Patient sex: F
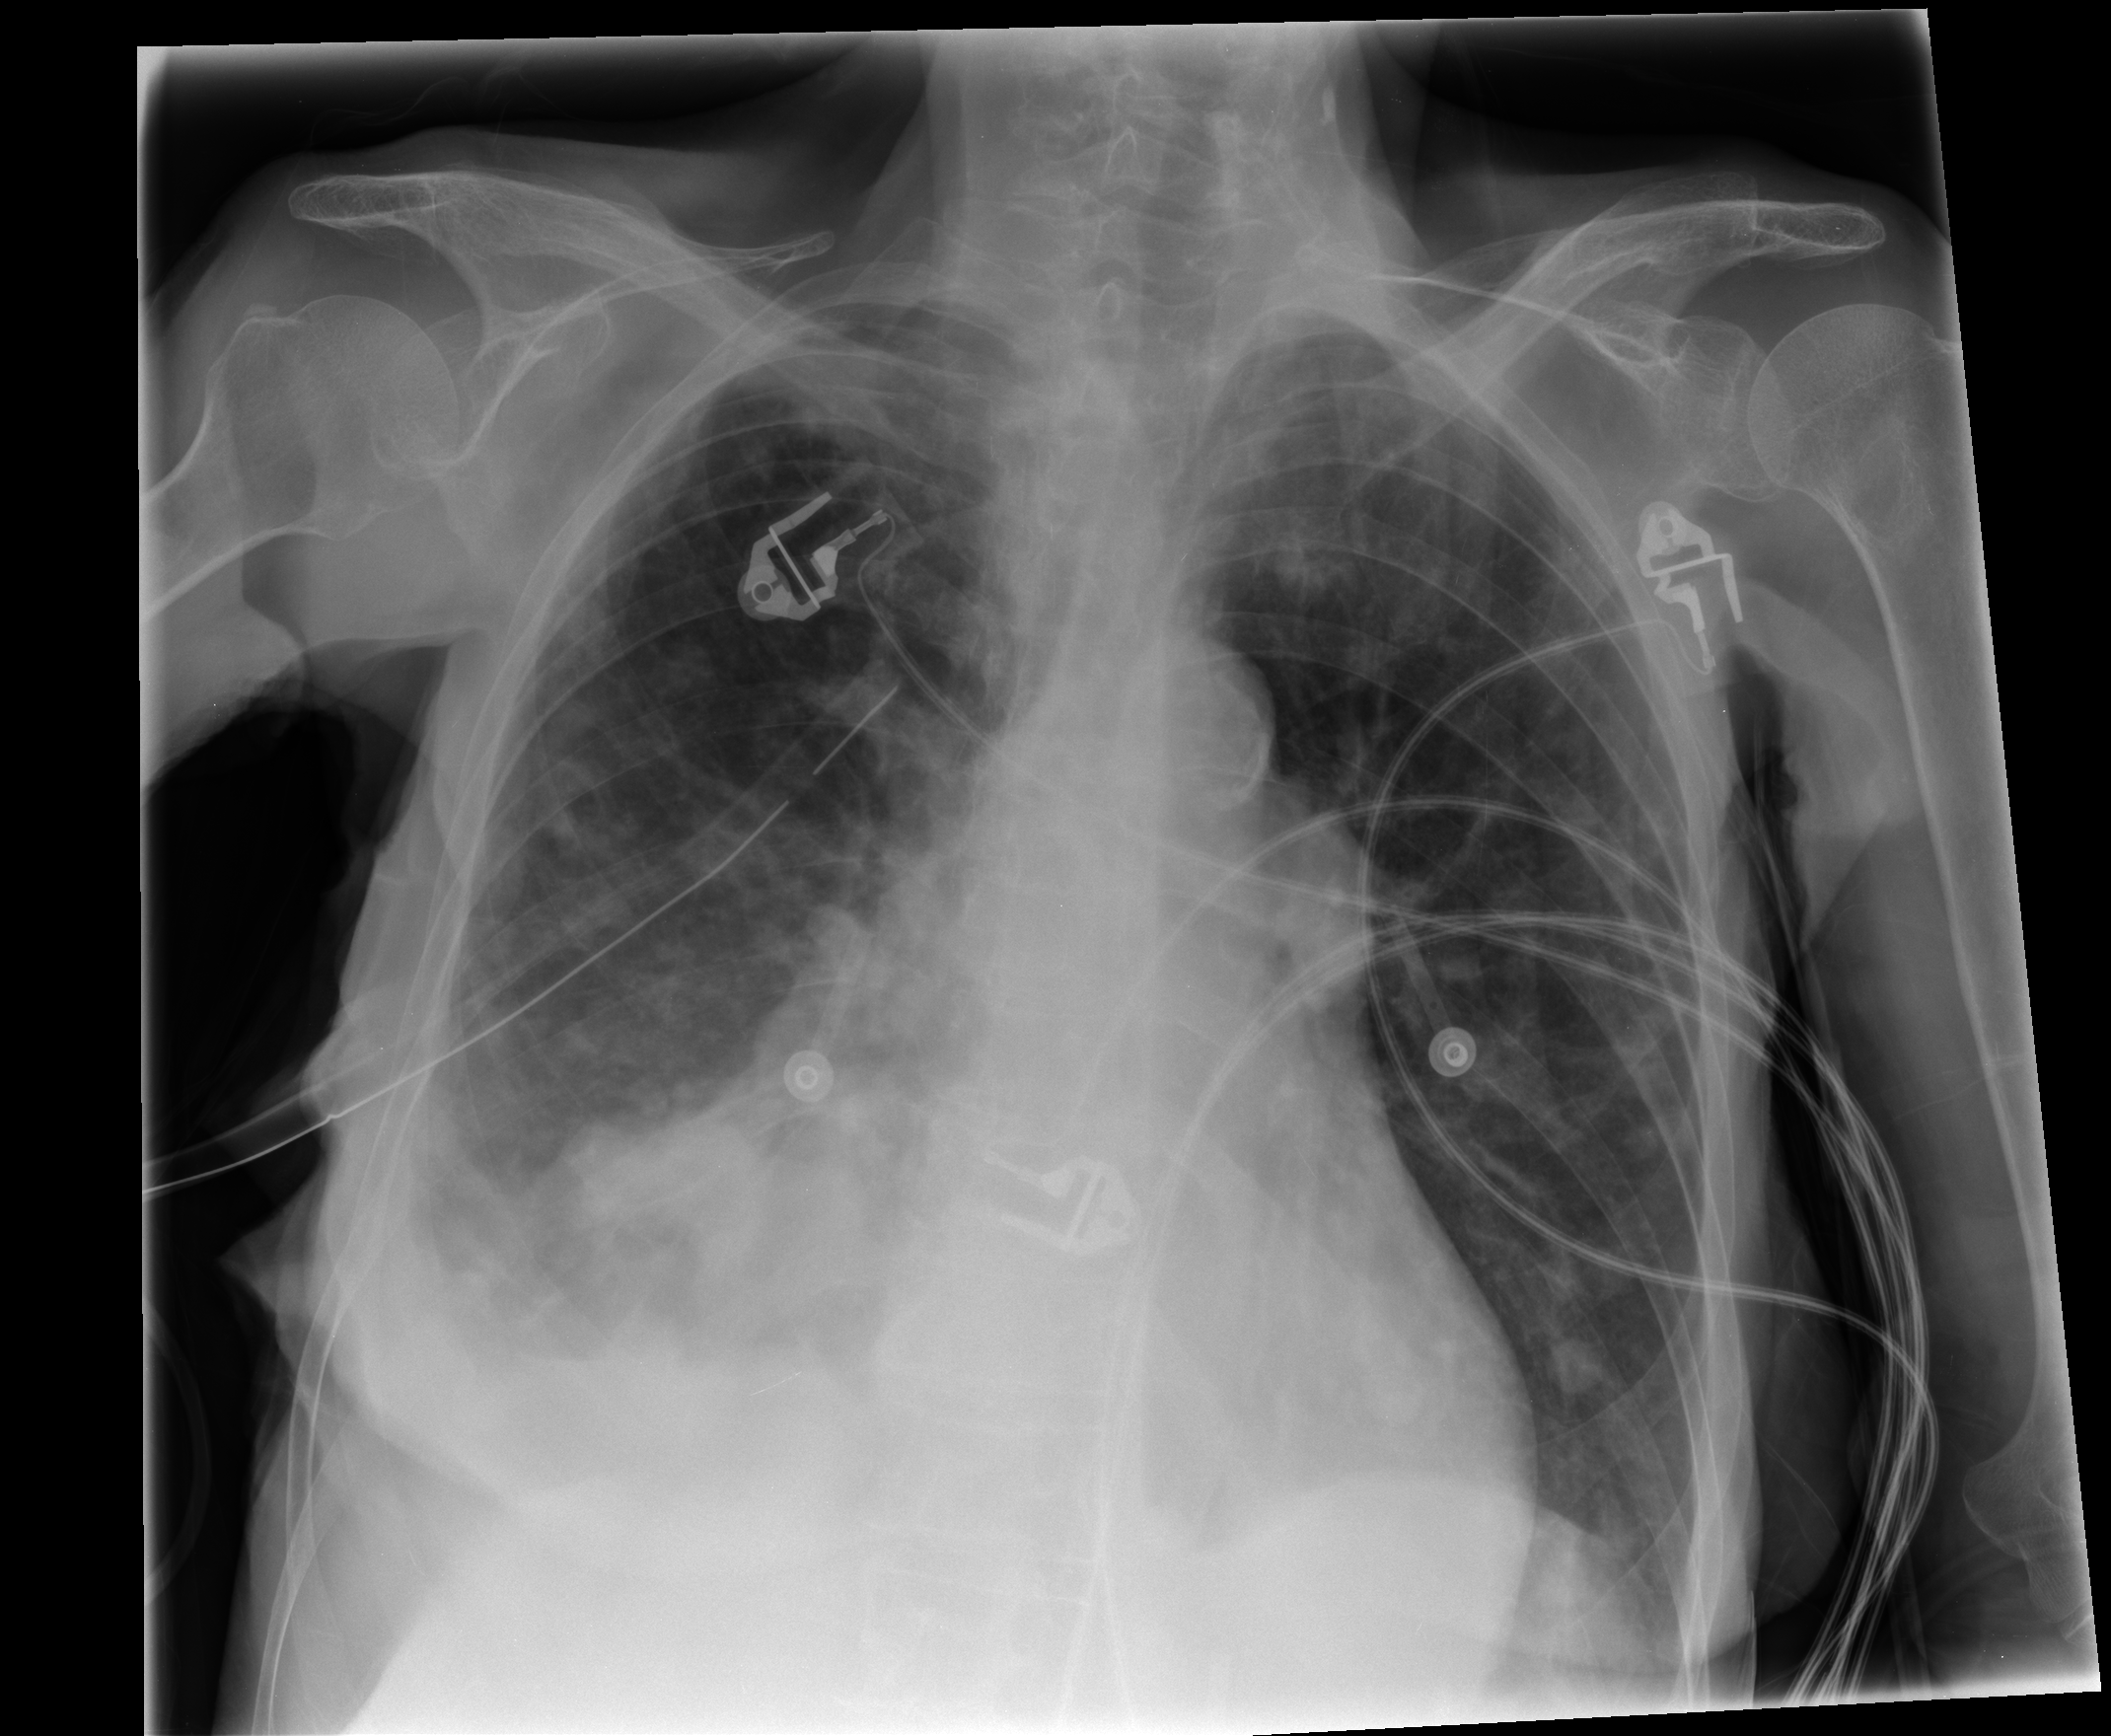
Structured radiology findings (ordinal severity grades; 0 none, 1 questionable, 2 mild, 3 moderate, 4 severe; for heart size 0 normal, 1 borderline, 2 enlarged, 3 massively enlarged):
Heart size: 0
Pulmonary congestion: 0
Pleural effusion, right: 2
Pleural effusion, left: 0
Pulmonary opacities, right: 2
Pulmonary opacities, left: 0
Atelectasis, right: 2
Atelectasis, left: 0